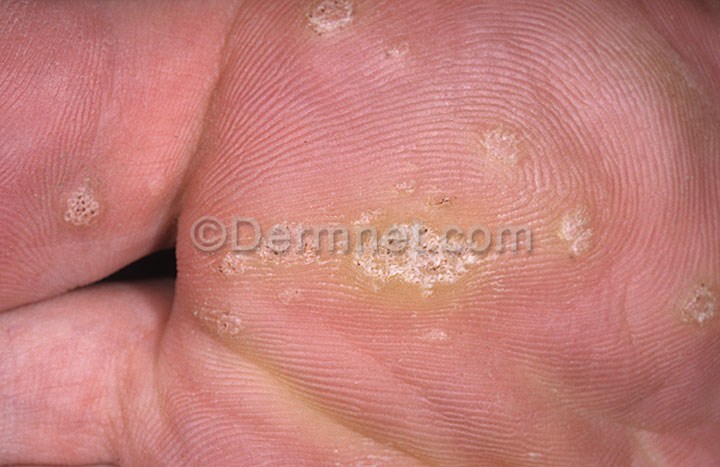
Disease: Warts Molluscum and other Viral Infections